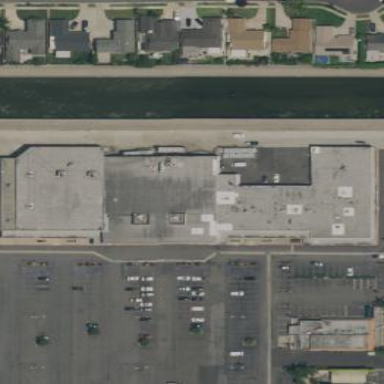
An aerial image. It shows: Commercial building.